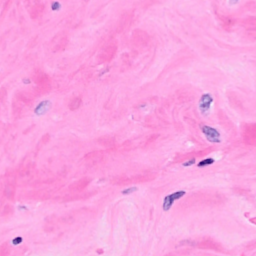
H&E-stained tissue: Breast